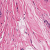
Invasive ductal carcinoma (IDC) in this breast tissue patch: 0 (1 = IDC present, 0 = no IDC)